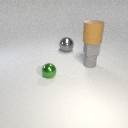
small green metal sphere in front of small gray rubber cylinder